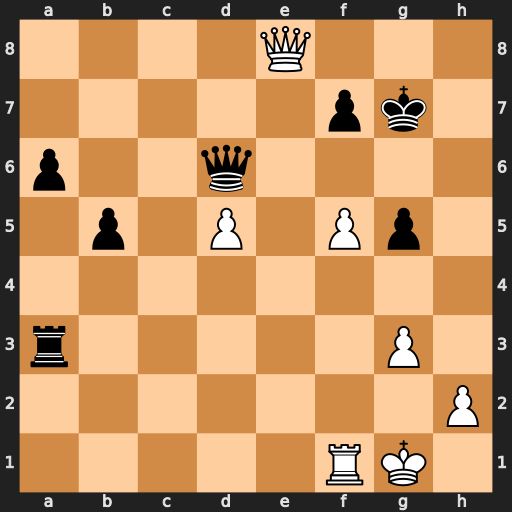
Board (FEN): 4Q3/5pk1/p2q4/1p1P1Pp1/8/r5P1/7P/5RK1
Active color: w
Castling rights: -
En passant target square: -
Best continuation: f6+ Qxf6 Rxf6